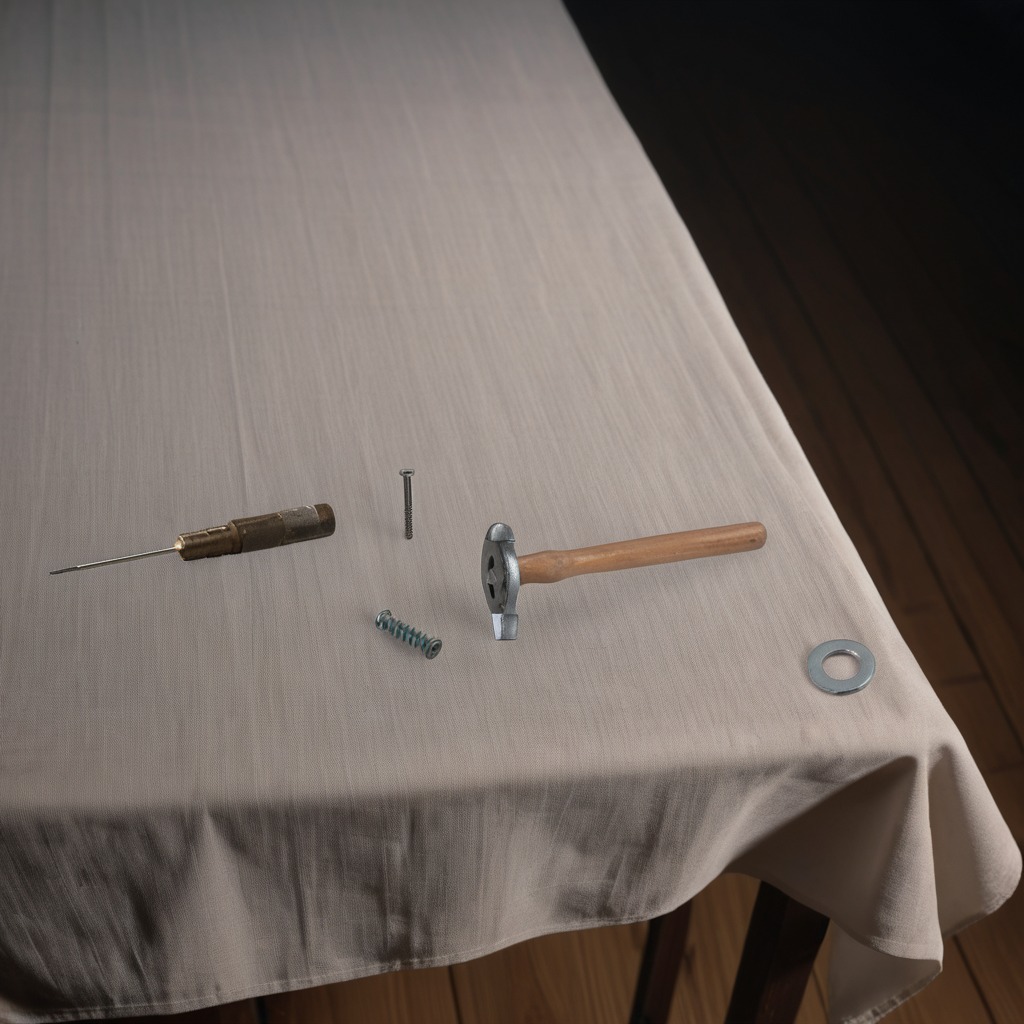
A flat washer, a hammer, a metal machine screw, a coiled metal spring, and a screwdriver are lying on the wooden table.